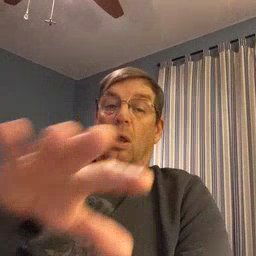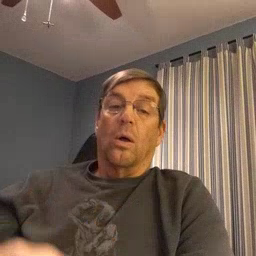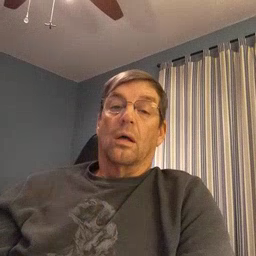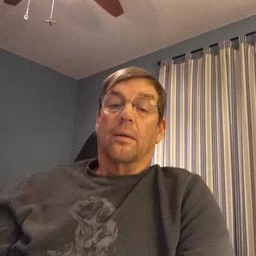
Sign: blow